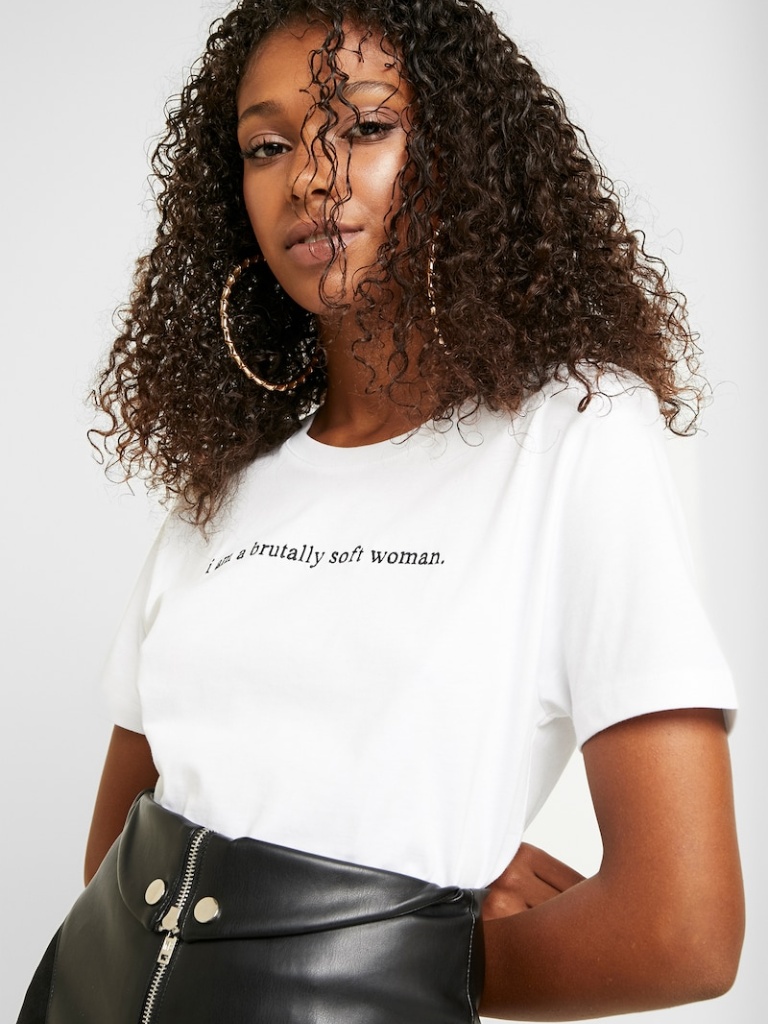
cotton relaxed short sleeve hip length Fully Tucked in crew t-shirt